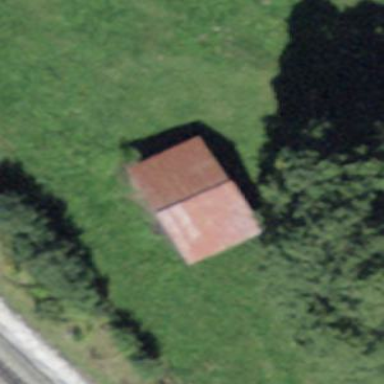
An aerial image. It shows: Barn.